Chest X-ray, AP view. Patient: 61 years old, sex F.
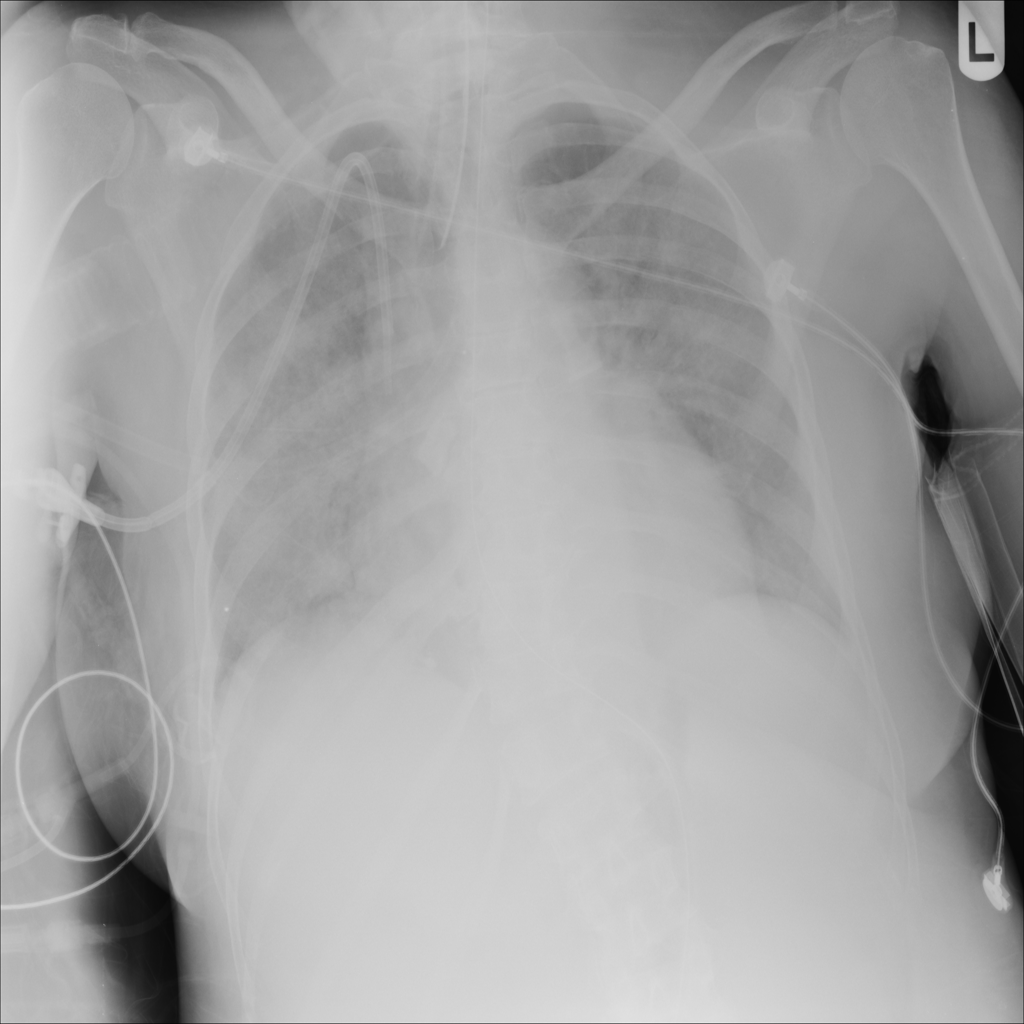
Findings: Infiltration